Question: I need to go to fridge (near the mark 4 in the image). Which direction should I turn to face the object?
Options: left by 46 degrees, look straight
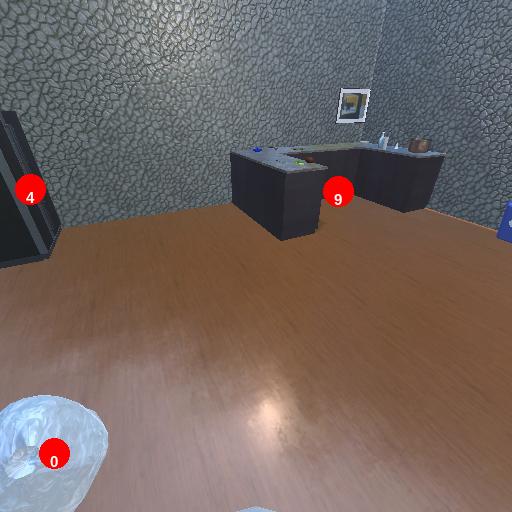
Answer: left by 46 degrees